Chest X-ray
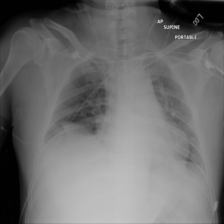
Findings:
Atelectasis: negative
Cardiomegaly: negative
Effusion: negative
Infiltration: negative
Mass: negative
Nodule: negative
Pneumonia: negative
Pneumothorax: negative
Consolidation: negative
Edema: negative
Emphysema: negative
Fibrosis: negative
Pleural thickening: negative
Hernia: negative